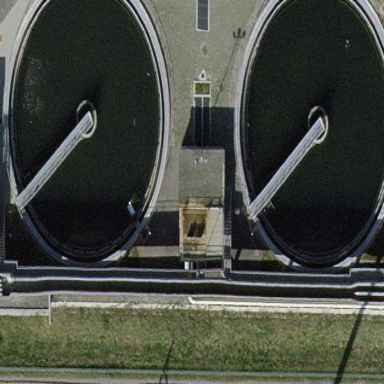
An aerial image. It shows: Body of wastewater.